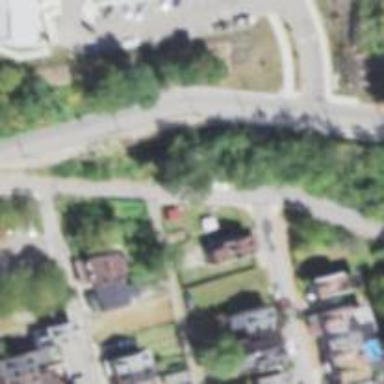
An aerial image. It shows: Alleyway designated as service road.